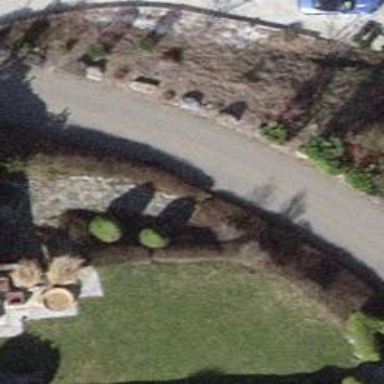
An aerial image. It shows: Hedge acting as barrier.